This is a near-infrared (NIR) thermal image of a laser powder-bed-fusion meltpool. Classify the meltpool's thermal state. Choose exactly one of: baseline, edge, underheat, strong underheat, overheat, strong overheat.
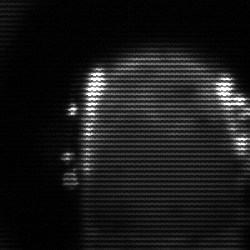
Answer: baseline